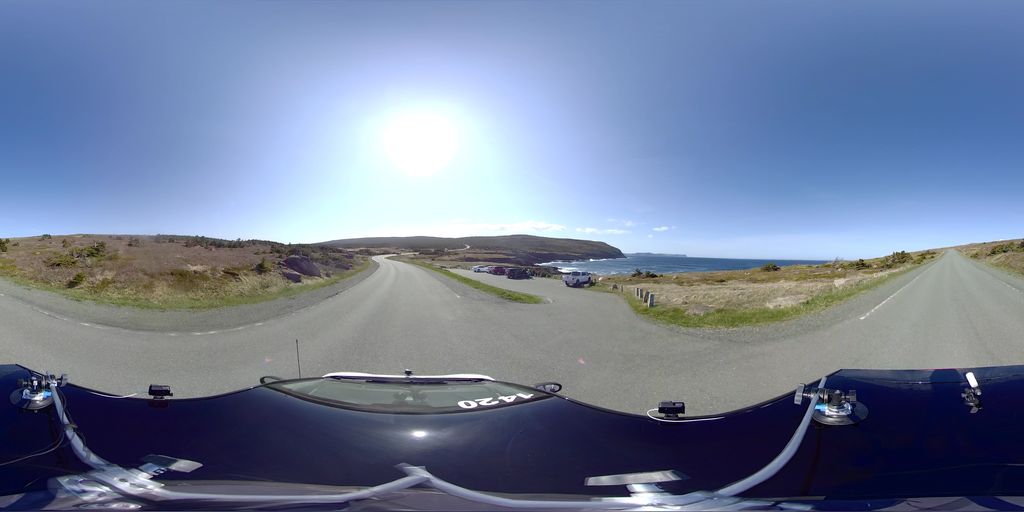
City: st_johns